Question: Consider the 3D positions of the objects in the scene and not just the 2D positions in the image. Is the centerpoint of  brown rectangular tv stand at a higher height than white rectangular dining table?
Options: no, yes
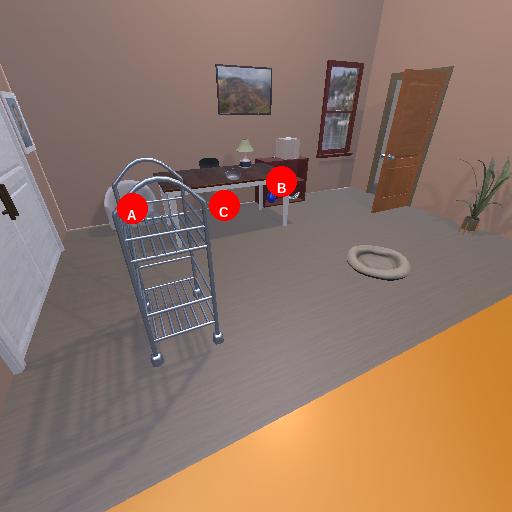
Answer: no